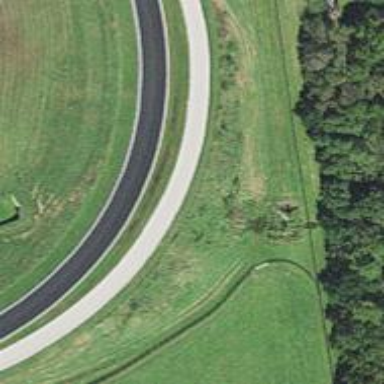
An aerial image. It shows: Track on leisure land used for horse racing.